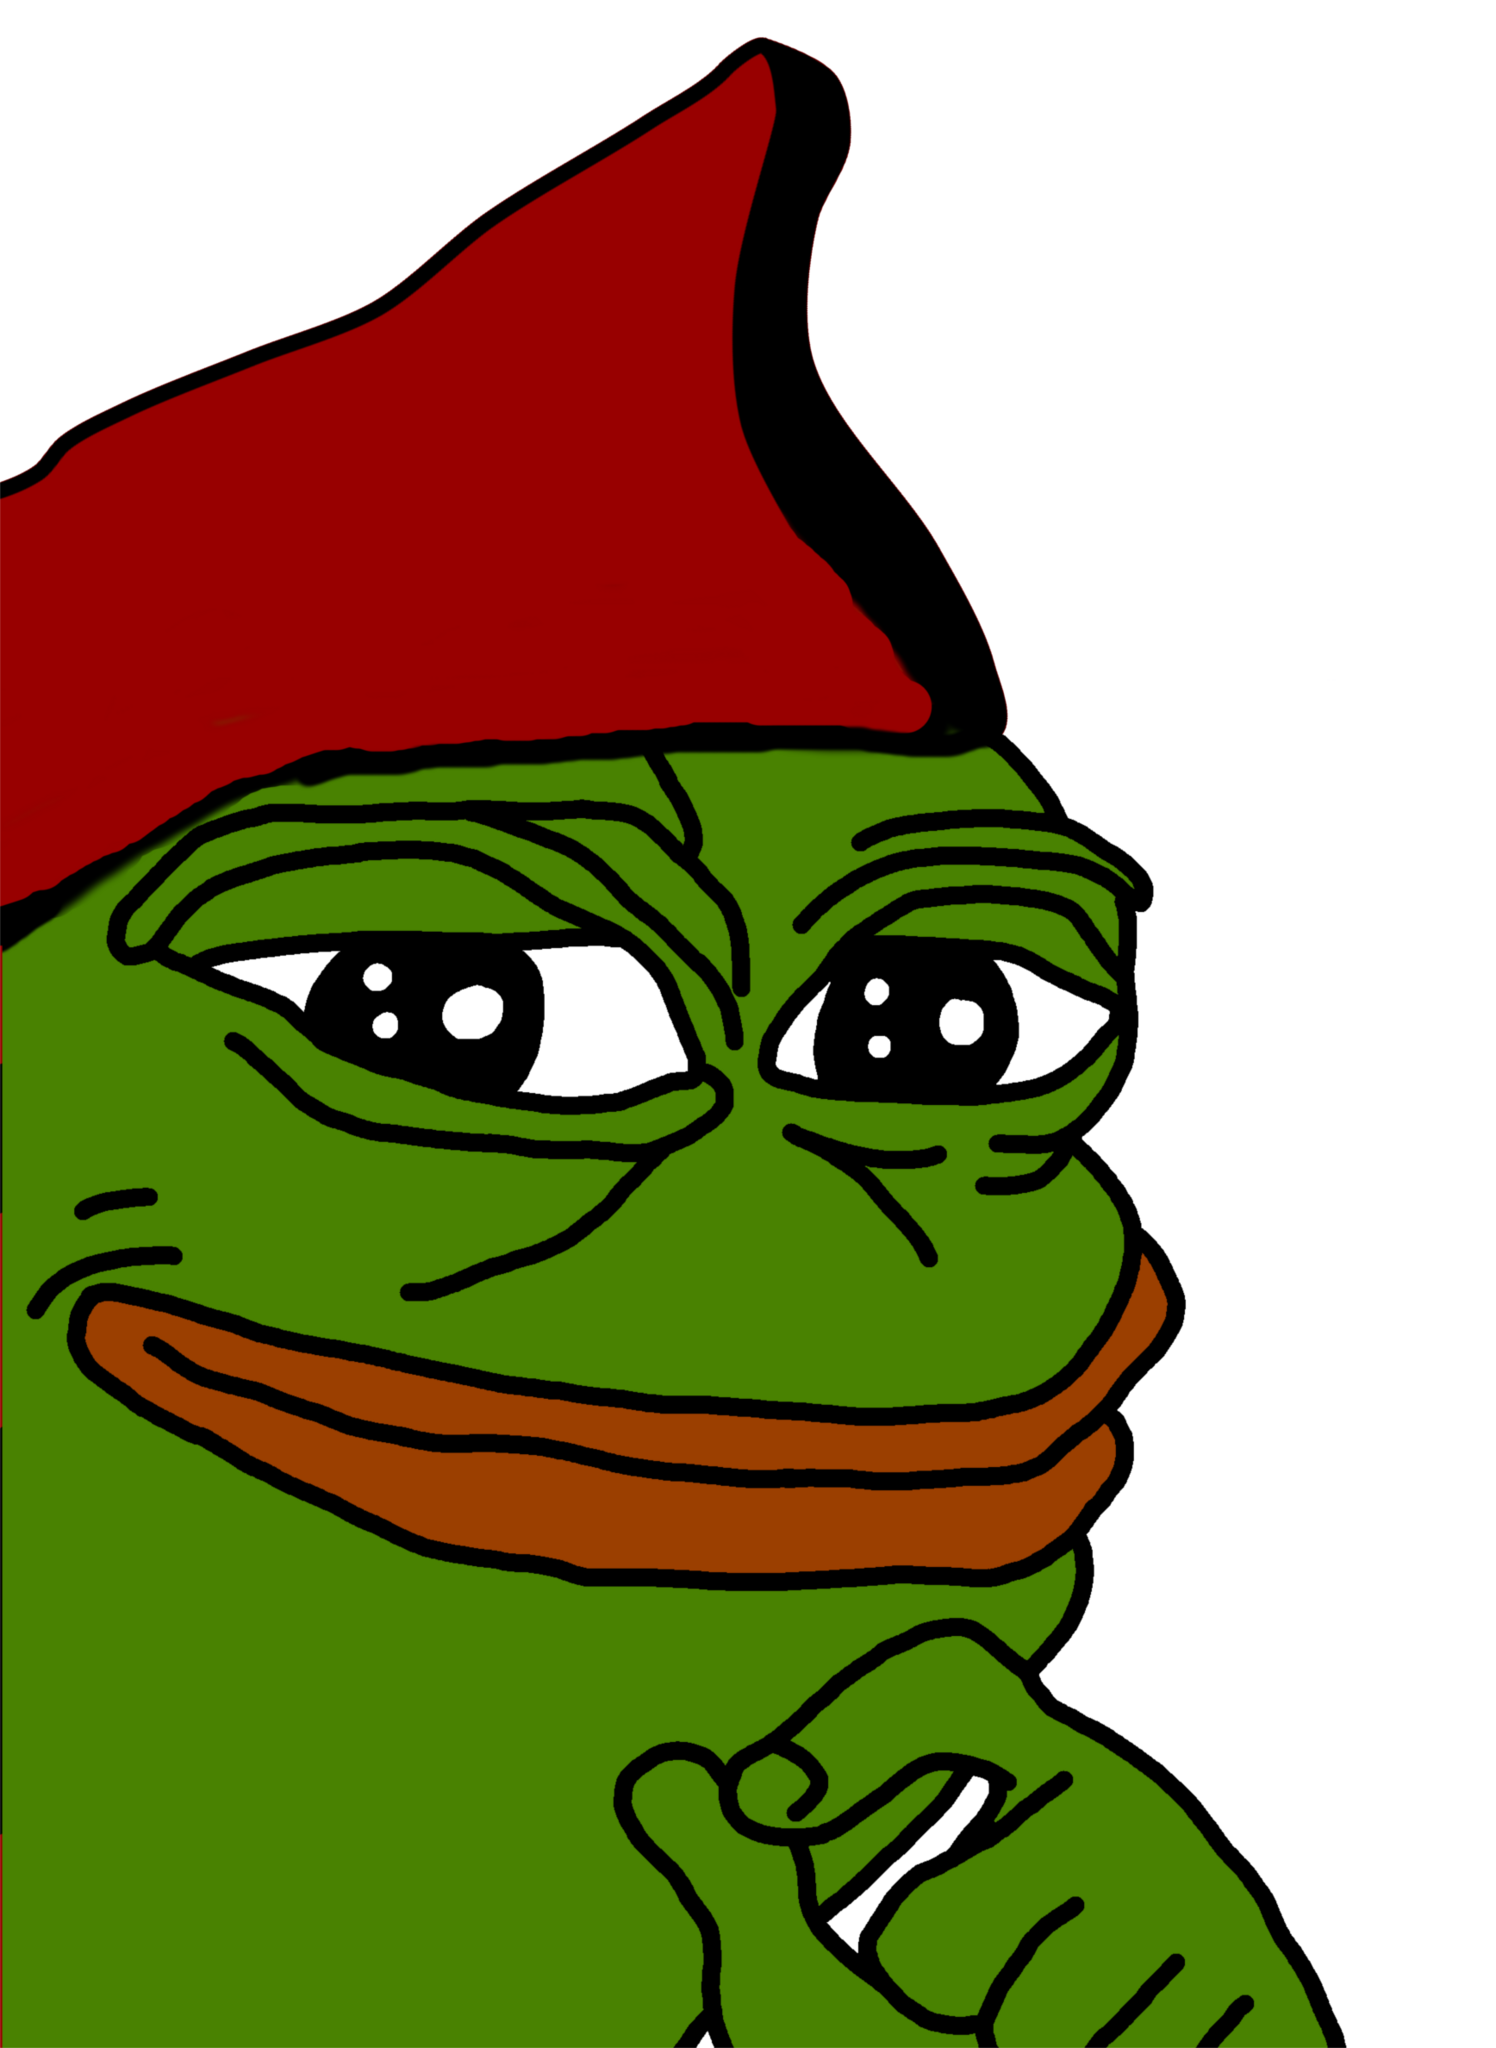
Label: 5_Pepe